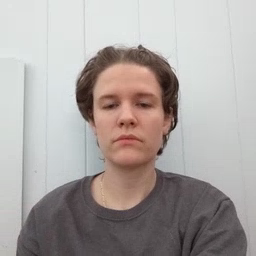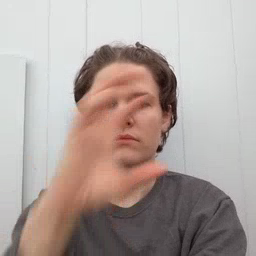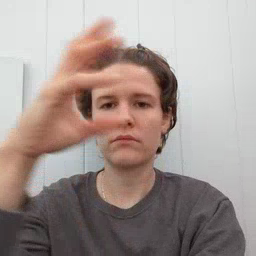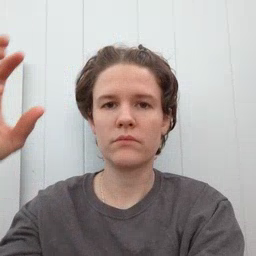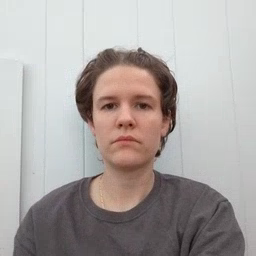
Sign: cloud